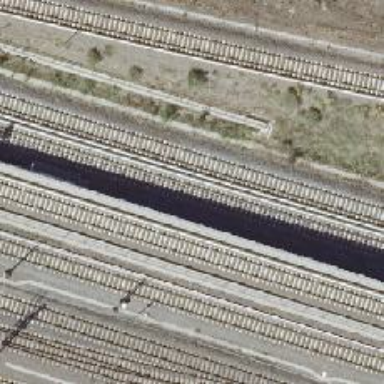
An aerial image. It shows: Railway milestone.